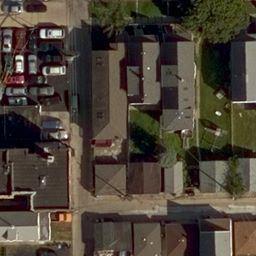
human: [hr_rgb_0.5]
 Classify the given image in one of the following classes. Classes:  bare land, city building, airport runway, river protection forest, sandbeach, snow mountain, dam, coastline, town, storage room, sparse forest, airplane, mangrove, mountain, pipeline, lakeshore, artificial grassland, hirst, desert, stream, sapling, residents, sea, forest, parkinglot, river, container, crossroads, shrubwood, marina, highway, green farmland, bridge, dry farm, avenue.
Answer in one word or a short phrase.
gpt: residents